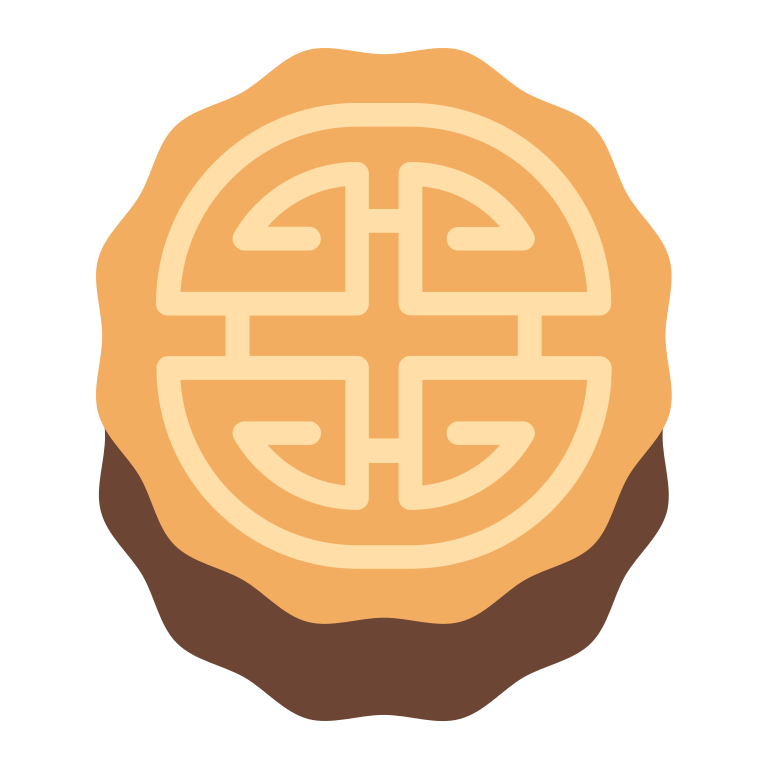
moon cake flat